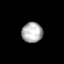
Tissue: prostate
Cell type: B cells
Senescence score: 0.7593
Nuclear area (px): 410
Mean DAPI intensity: 178.08